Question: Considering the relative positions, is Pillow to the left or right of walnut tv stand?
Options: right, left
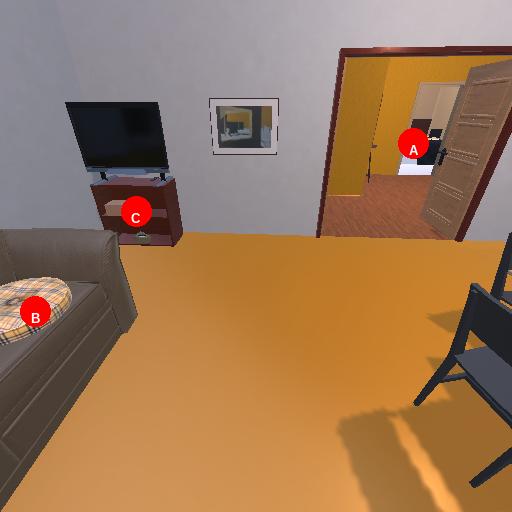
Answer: right